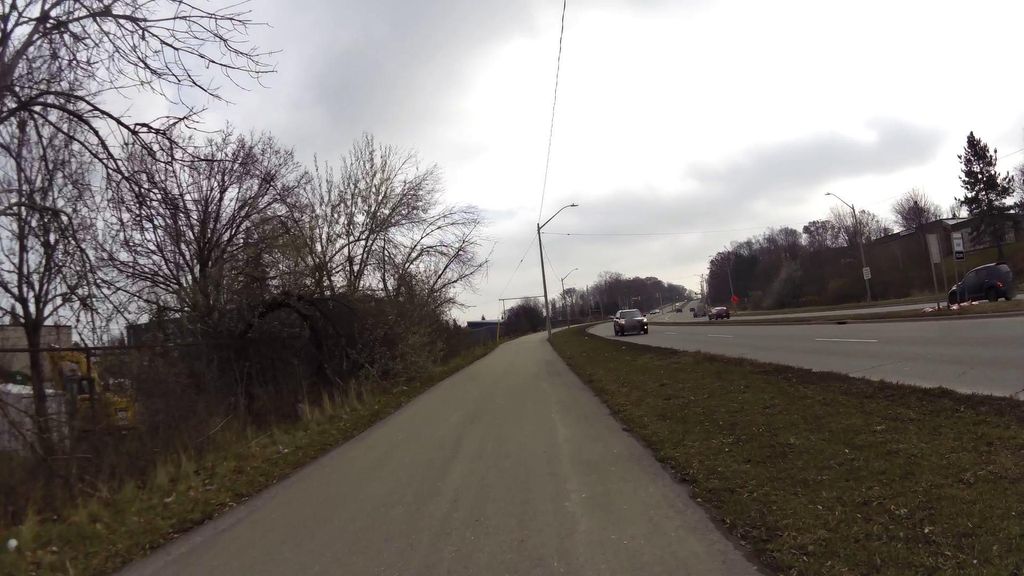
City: kitchener-waterloo